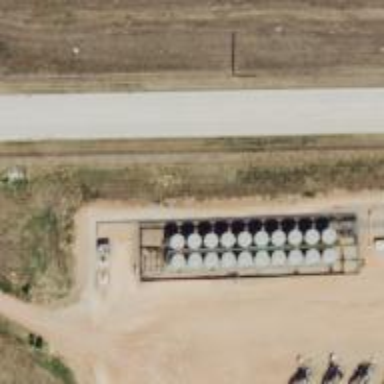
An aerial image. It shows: Storage tank that is man-made.